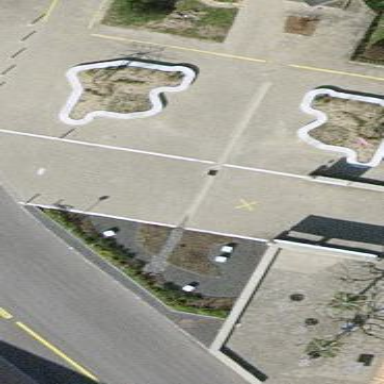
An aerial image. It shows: Parking area.